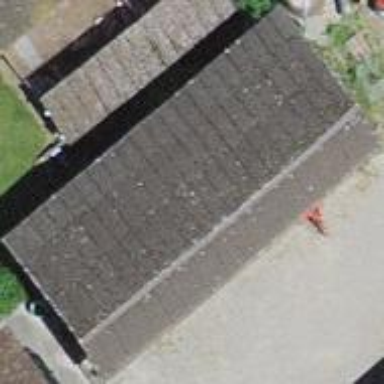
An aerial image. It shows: Barn.